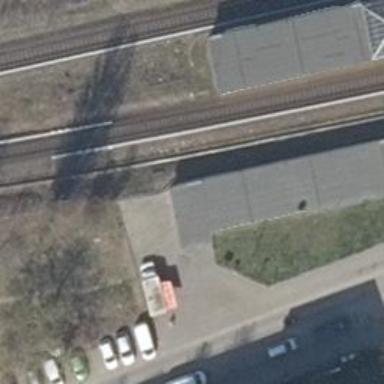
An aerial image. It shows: Footway with ramp.